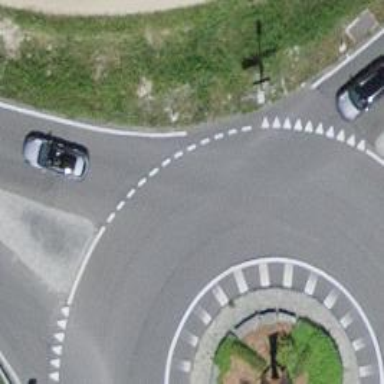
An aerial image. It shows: Secondary road around roundabout.